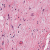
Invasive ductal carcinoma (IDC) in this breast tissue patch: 1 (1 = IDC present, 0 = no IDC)